RGB frame:
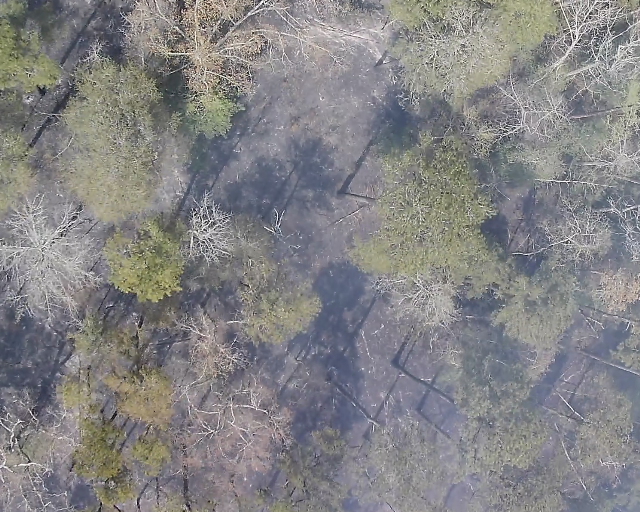
Thermal frame:
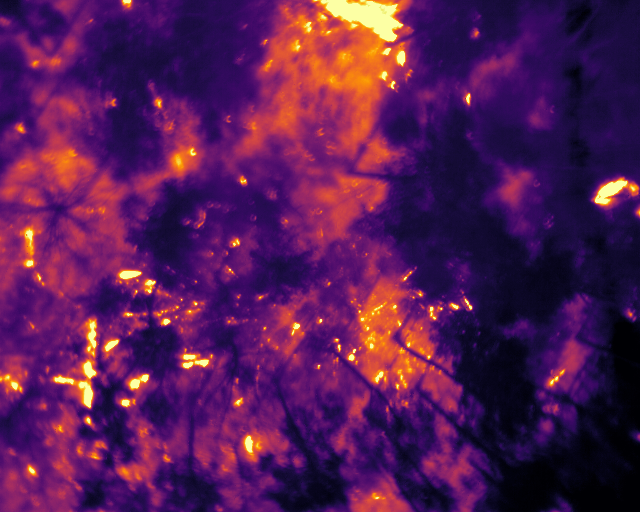
Captured: 2026-02-26 03:43:05
Pixels at or above 80 °C: 2402 (fraction of frame: 0.00733)